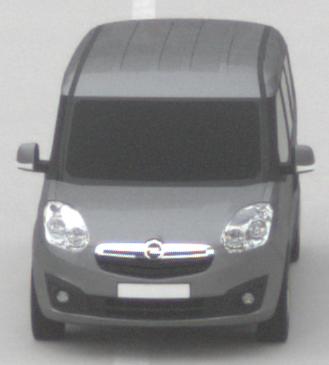
Make: Opel
Model: Combo Combi L1H1 1.4
Detailed model: Combo (D) Combi
Model produced from: 2012/01
Model produced until: 2013/11
Doors: 5
Color: gray
Road condition: dry road
Daytime: morning or afternoon
Contrast: low contrast